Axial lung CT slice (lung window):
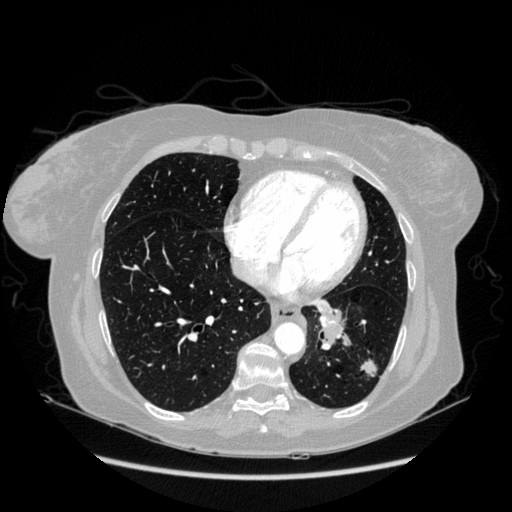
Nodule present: yes
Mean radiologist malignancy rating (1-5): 4.5